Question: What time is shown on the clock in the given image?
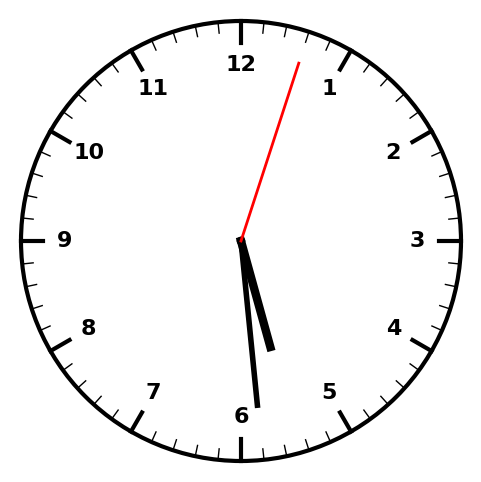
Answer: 05:29:03